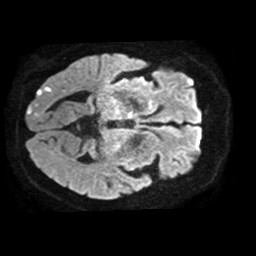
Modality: TRACE
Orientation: axial
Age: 57
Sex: male
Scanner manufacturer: philips
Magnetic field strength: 1.5 T
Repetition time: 3.511 s
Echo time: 0.09257 s